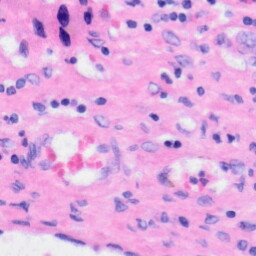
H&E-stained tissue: Liver